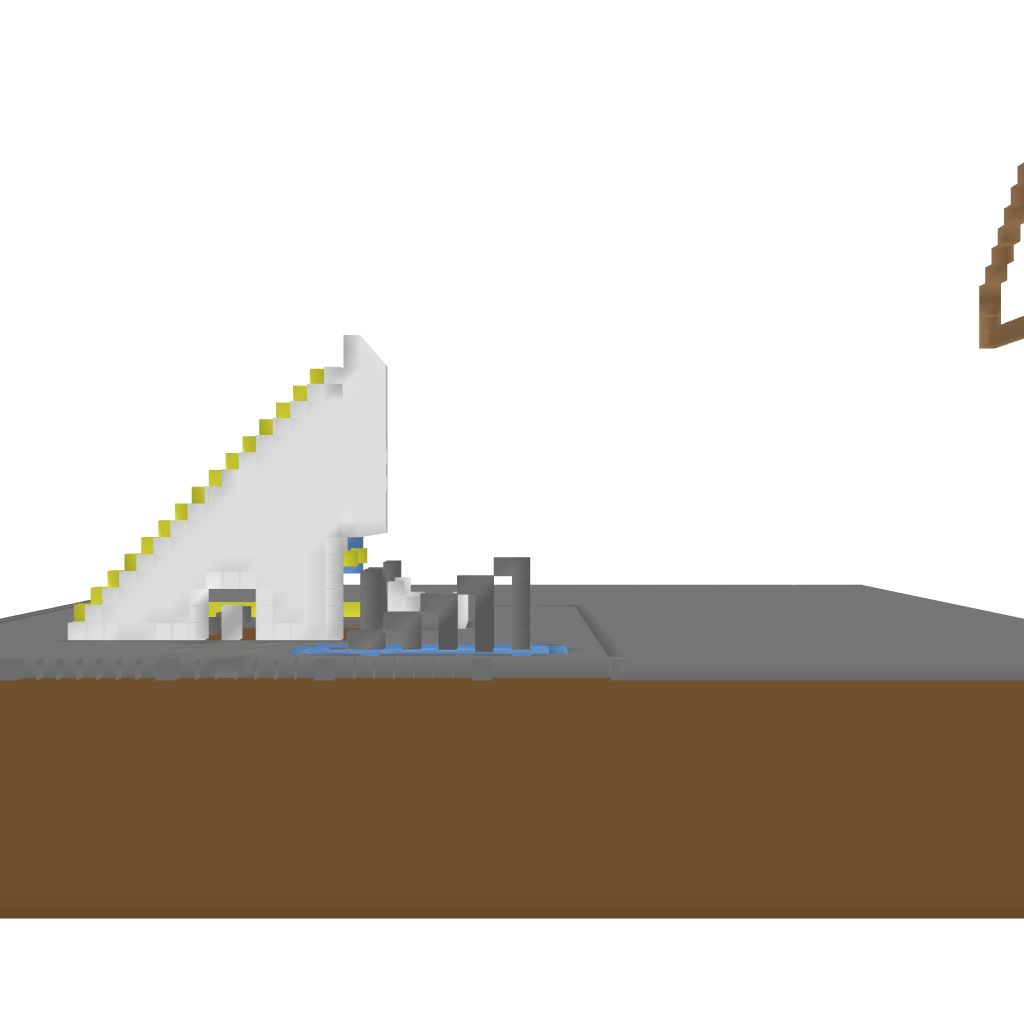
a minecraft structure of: Club Diamond bad low quality